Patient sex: F
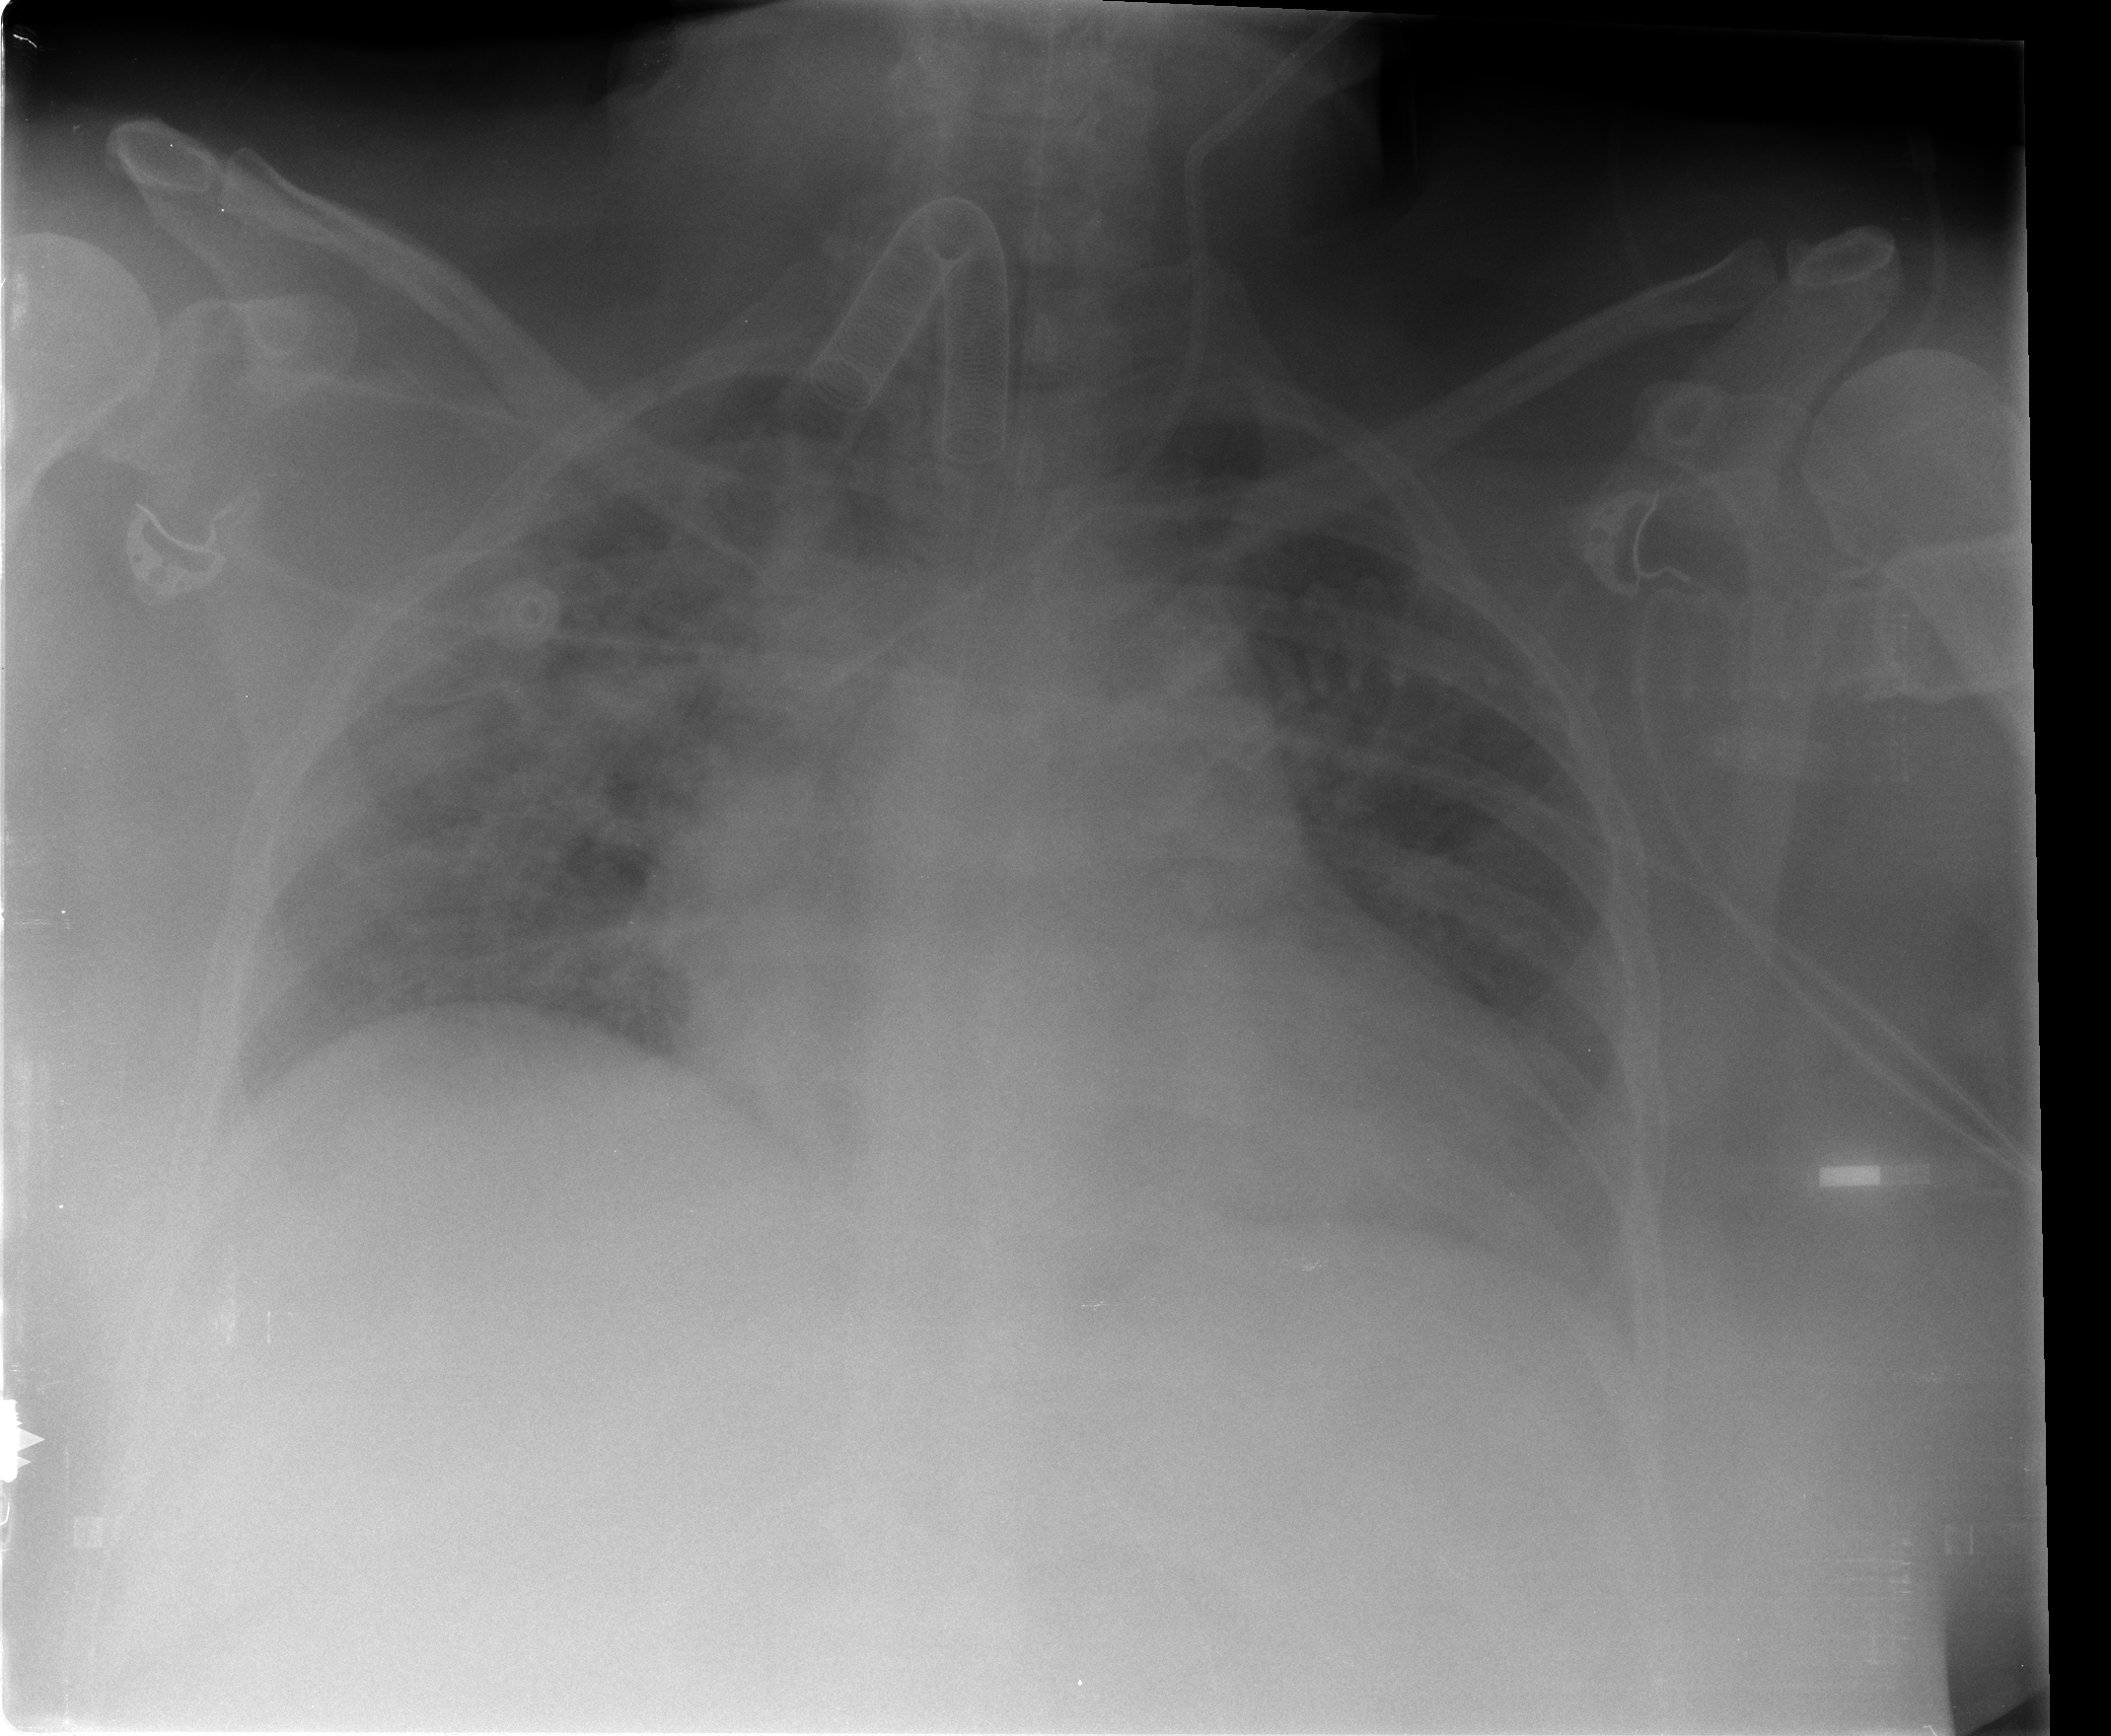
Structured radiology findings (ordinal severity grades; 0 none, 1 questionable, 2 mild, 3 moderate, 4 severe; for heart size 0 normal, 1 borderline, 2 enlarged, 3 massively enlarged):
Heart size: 1
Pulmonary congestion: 2
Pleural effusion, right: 0
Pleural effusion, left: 2
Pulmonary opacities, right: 1
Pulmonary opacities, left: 0
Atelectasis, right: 0
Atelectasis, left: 2